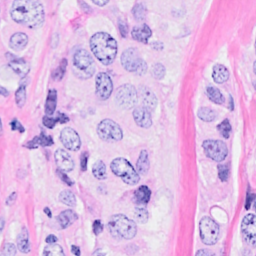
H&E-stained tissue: Breast